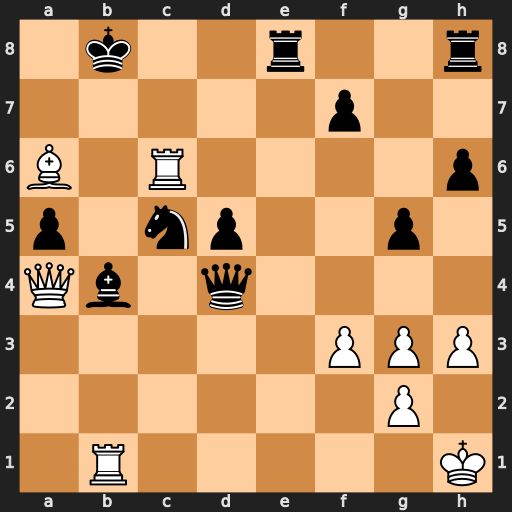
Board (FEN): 1k2r2r/5p2/B1R4p/p1np2p1/Qb1q4/5PPP/6P1/1R5K
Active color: w
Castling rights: -
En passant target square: -
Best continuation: Qb5+ Ka8 Rxc5